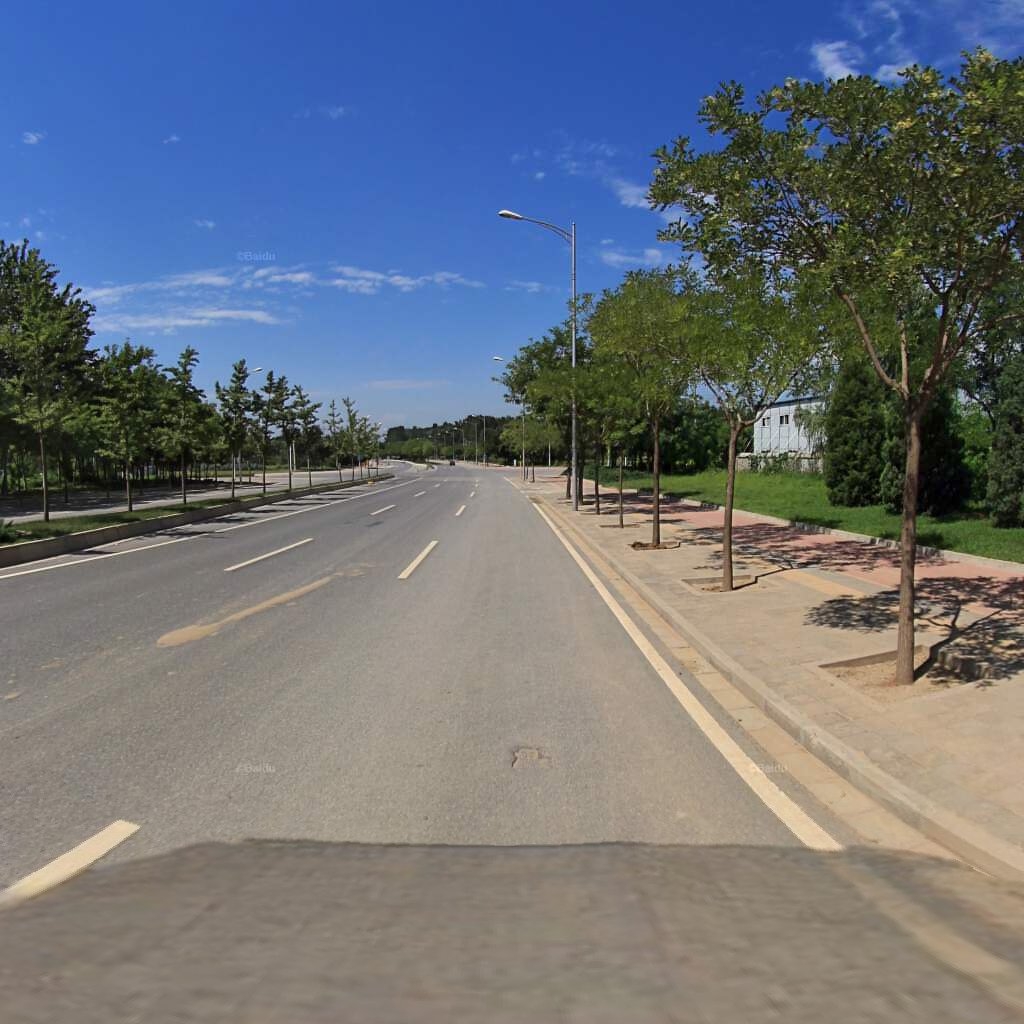
Region: Haidian
Road damage annotations: pothole